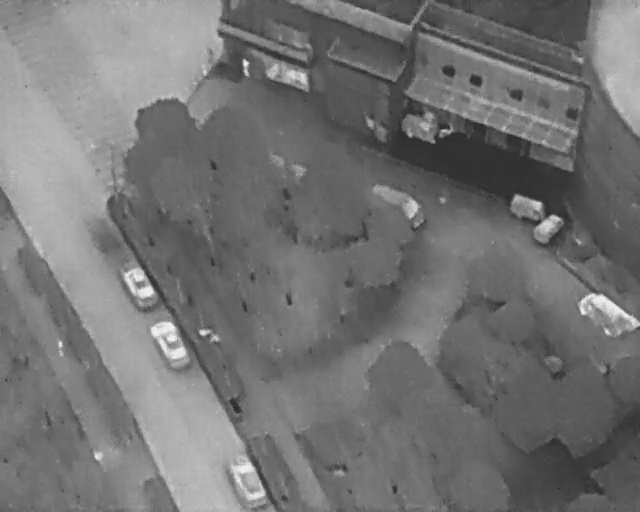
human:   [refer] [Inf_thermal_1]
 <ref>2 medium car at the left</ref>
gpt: <box>[[17, 53, 25, 57, 150], [22, 64, 30, 70, 149]]</box>

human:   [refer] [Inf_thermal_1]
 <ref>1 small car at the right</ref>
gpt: <box>[[82, 42, 87, 46, 44]]</box>

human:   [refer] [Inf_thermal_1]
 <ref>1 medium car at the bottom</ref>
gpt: <box>[[34, 90, 42, 96, 156]]</box>